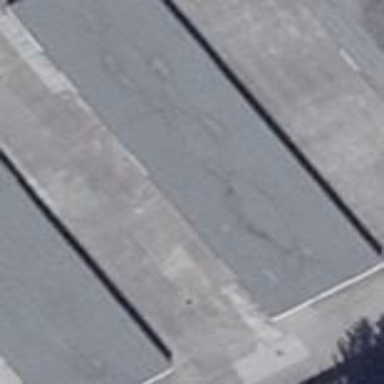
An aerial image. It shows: Group of garages.